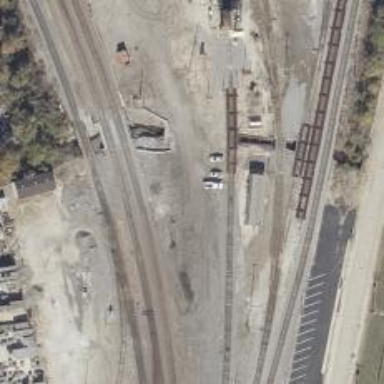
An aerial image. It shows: Abandoned railway yard is depicted.